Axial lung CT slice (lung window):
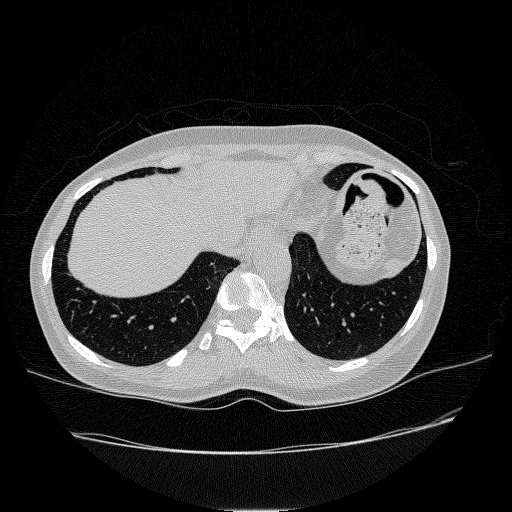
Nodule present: no